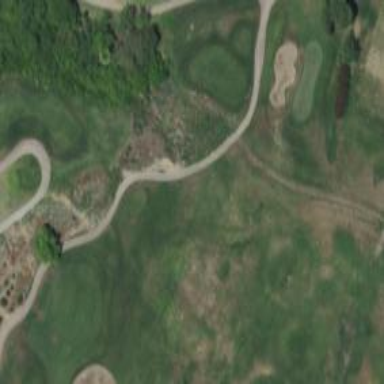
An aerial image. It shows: Path bridge with view of golf course.